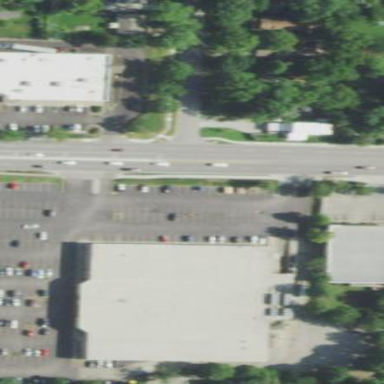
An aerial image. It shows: Retail area.